Question: I want to make a component for registration with verification email on a site using firebase on React.
I have an error Help please how to cope.<URL>
Unhandled Rejection (TypeError): _.auth.sendSignInLinkToEmail is not a function
[
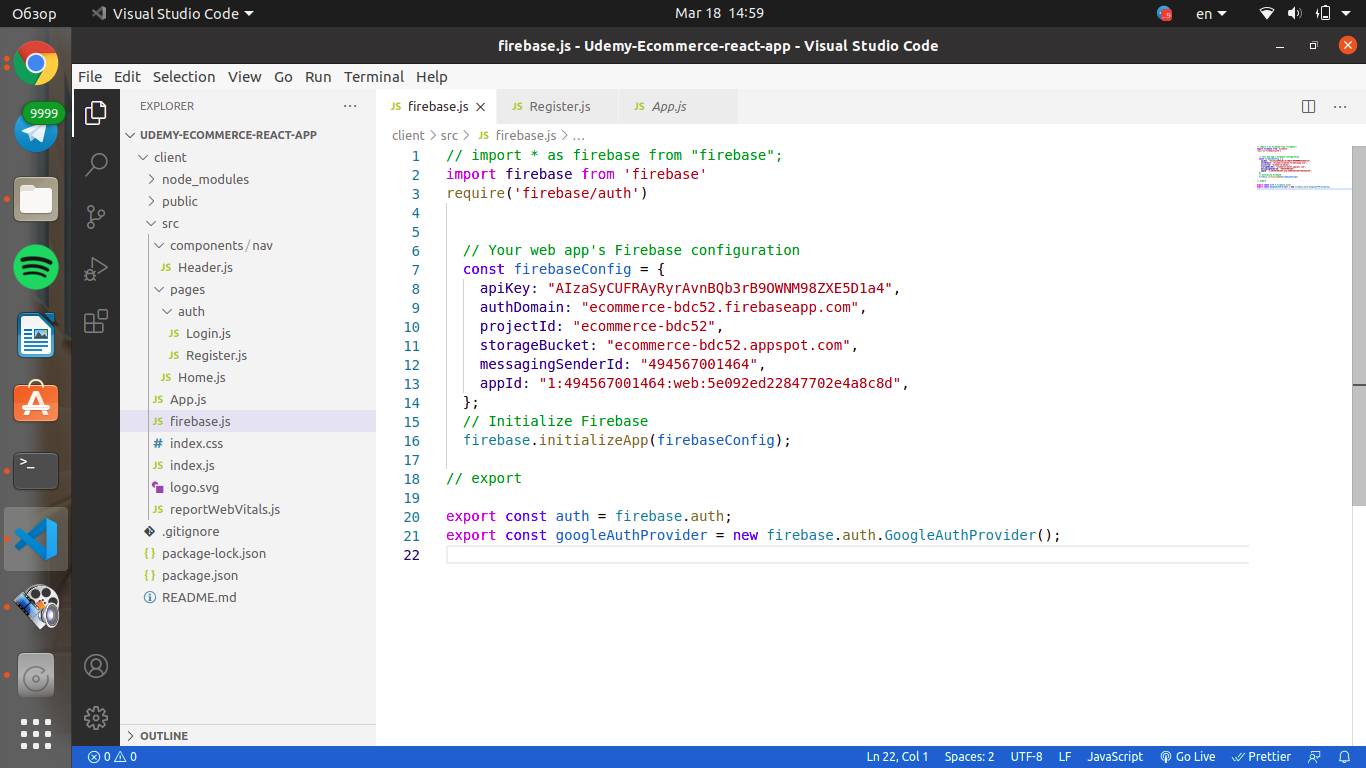
Answer: you missed query bracket and and try again
auth().sendSignInLinkToEmail(email, config);